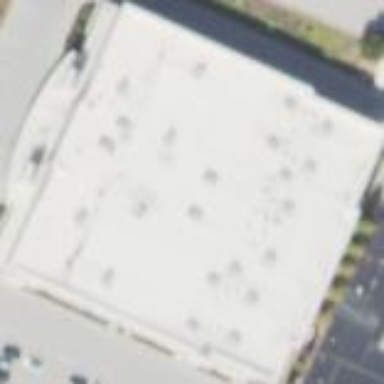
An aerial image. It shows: Commercial building.